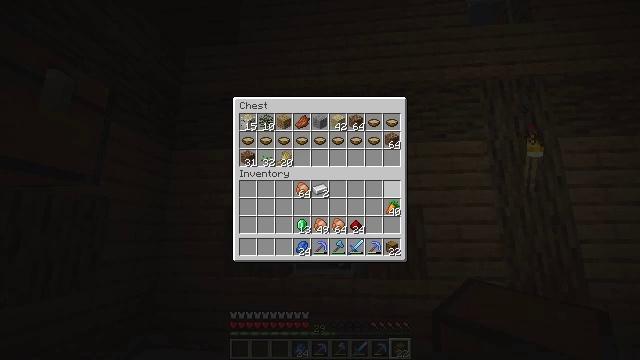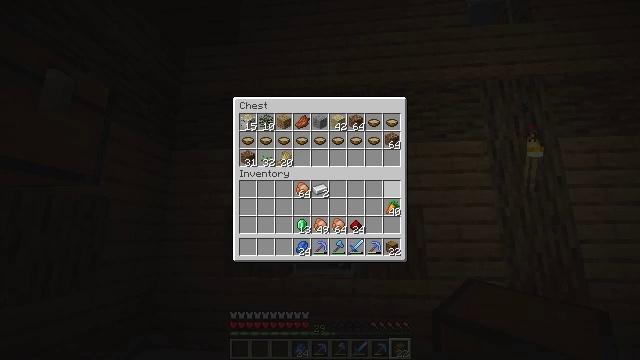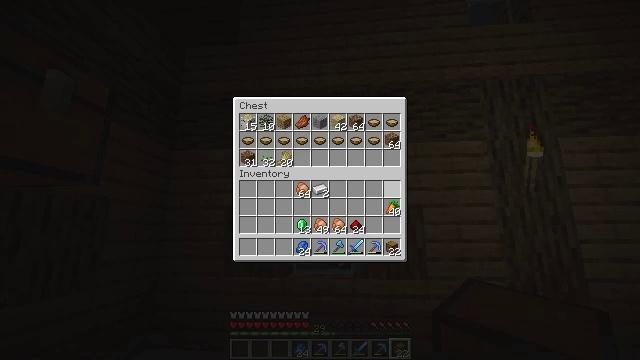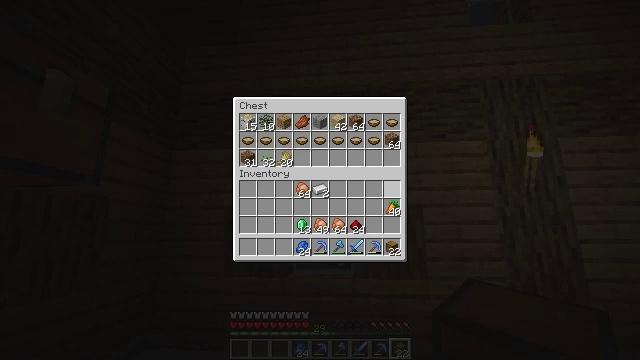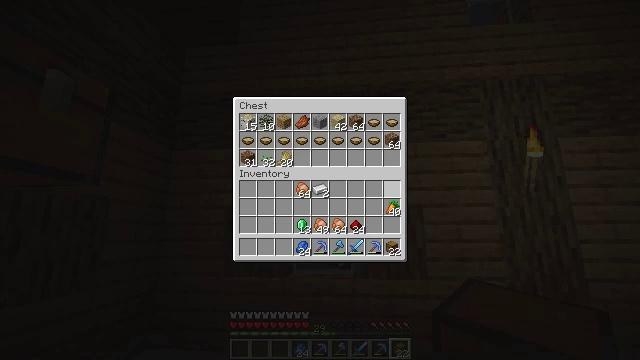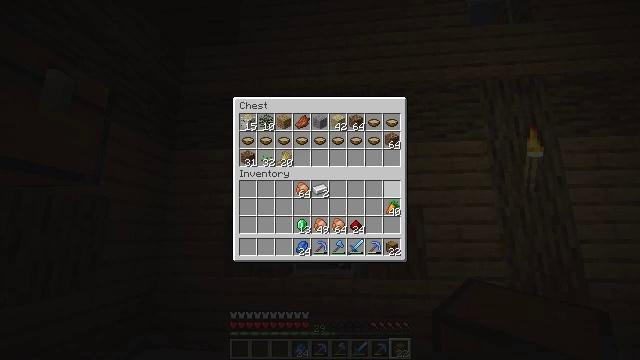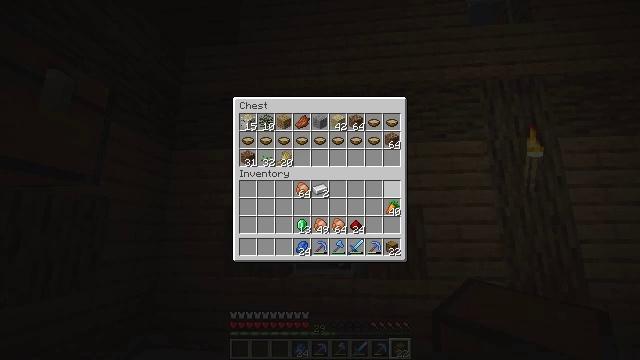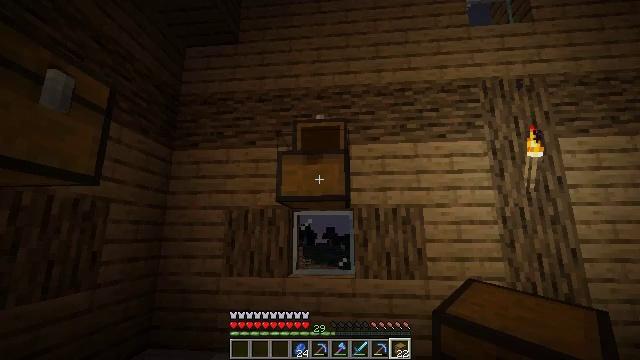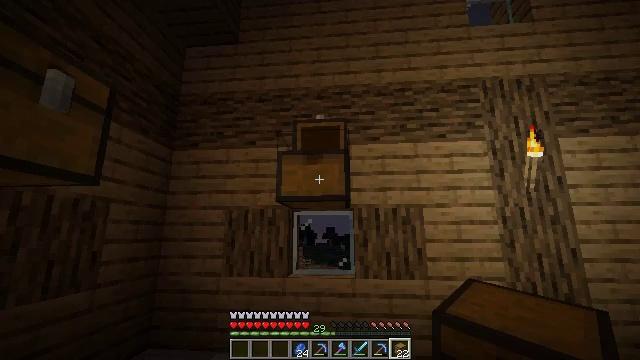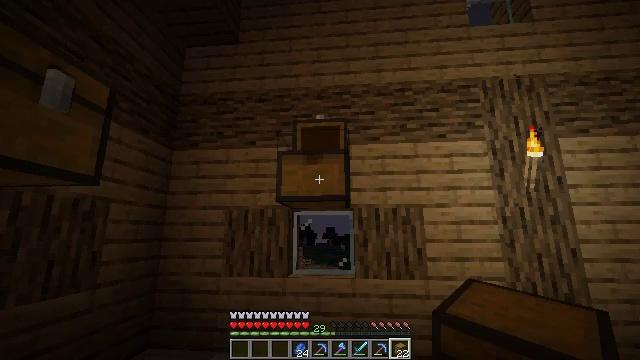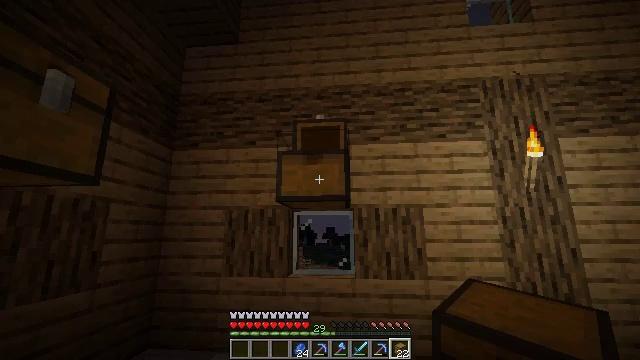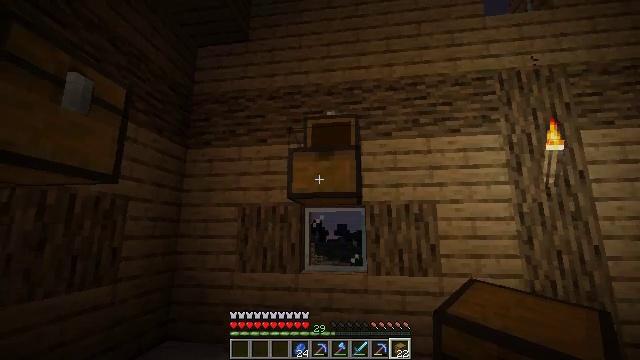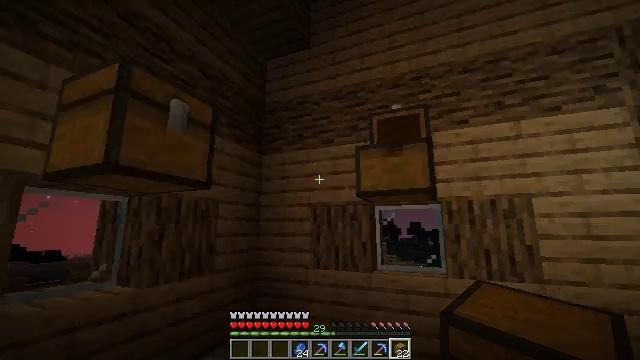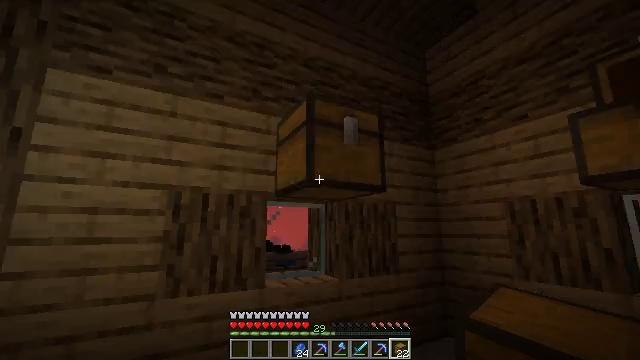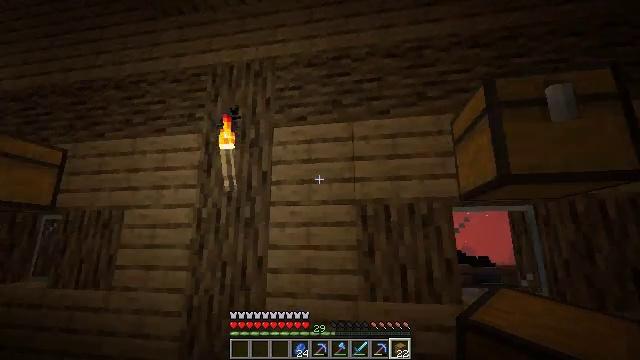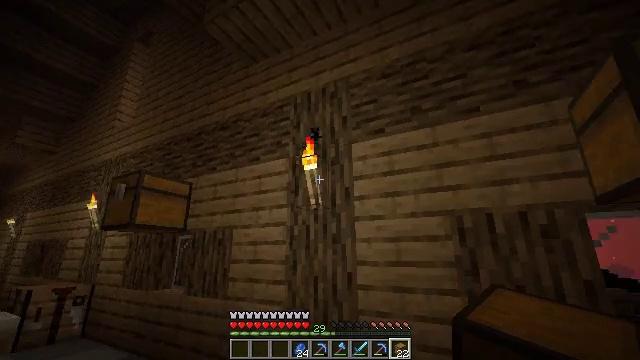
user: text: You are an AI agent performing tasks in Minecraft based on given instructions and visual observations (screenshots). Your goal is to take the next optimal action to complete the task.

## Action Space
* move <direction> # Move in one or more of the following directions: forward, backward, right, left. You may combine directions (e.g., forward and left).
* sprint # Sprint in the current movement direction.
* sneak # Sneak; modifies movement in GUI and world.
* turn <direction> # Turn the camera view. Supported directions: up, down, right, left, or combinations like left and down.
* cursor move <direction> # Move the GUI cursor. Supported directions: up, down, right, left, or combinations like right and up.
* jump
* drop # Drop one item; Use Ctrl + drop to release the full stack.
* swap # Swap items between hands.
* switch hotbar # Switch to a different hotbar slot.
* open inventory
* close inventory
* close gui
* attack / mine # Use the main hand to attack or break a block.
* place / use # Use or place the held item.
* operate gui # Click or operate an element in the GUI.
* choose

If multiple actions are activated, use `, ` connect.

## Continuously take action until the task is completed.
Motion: motion action
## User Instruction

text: Get an apple from the crafting menu.
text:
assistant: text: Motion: no_op
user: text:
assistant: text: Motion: no_op
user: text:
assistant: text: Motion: no_op
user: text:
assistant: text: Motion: no_op
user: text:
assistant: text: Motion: no_op
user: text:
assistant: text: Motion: no_op
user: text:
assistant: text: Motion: no_op
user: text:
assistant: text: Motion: close gui
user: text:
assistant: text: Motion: no_op
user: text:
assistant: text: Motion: no_op
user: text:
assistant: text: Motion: turn left
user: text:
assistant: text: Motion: turn left
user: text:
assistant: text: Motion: turn left
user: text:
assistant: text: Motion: turn left and up
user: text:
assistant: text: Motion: turn left and up
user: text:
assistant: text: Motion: turn left
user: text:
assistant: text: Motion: turn left
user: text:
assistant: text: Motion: turn left
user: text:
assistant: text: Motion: no_op
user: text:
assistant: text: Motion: no_op
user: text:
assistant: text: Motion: no_op
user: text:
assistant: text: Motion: turn left
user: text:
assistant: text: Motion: turn left
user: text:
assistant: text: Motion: turn left
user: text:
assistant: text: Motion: turn left and down
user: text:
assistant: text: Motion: move forward, turn left and down
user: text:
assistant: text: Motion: move forward
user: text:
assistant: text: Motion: move forward
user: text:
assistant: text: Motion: move forward
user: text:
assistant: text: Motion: move forward